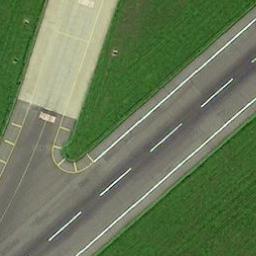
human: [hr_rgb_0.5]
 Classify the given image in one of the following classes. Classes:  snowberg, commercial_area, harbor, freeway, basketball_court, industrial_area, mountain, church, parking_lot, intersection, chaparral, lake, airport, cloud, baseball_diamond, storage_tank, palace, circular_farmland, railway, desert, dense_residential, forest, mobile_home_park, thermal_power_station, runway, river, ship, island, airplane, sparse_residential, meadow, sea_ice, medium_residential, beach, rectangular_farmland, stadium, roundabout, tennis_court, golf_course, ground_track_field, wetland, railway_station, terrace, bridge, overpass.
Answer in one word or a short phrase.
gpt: runway